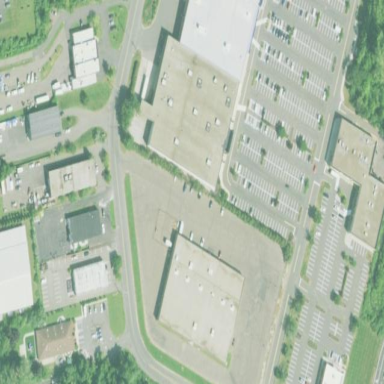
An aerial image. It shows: Building.